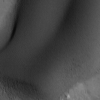
Label: not_dusty